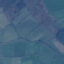
Label: Pasture